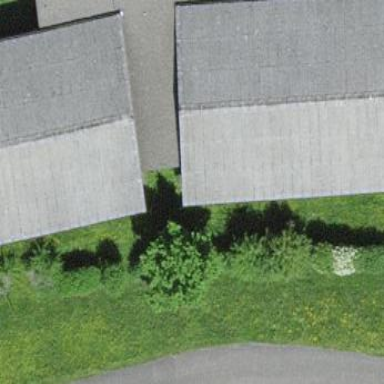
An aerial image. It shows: School building.